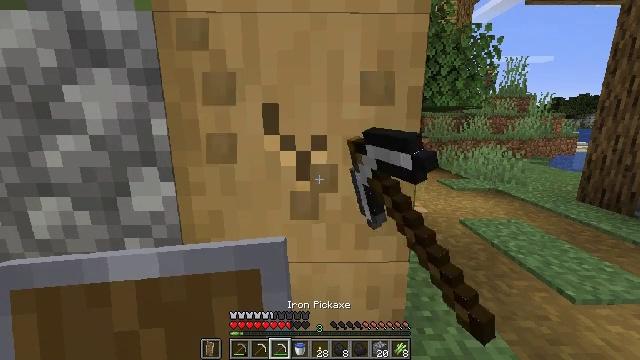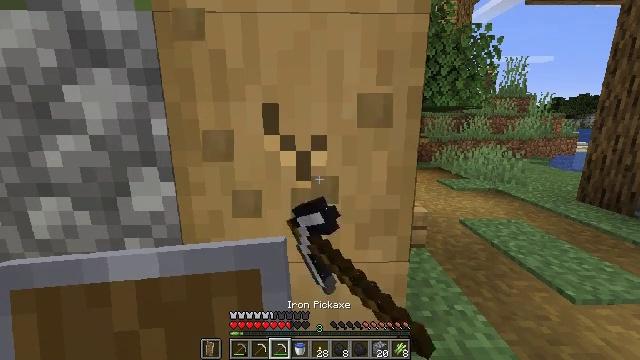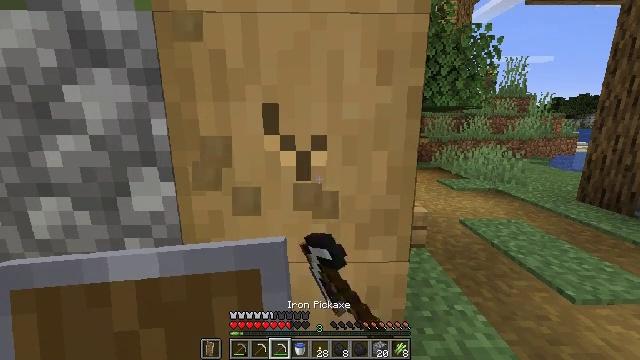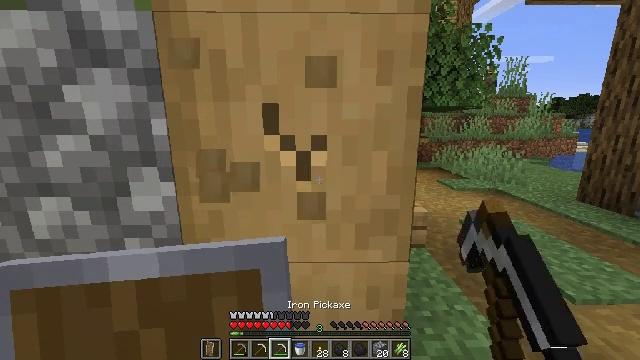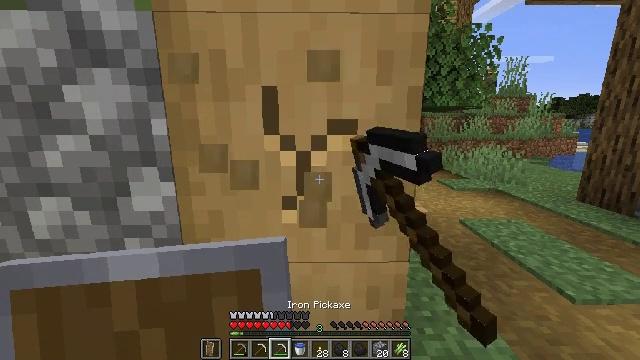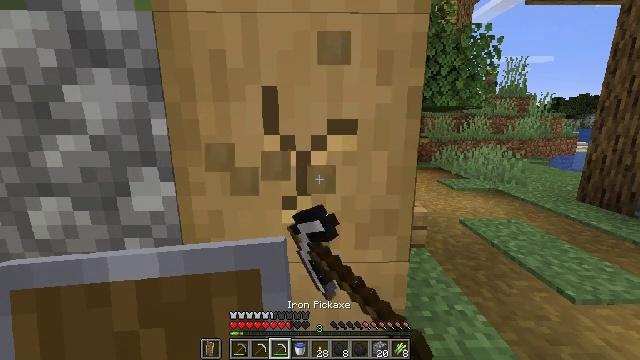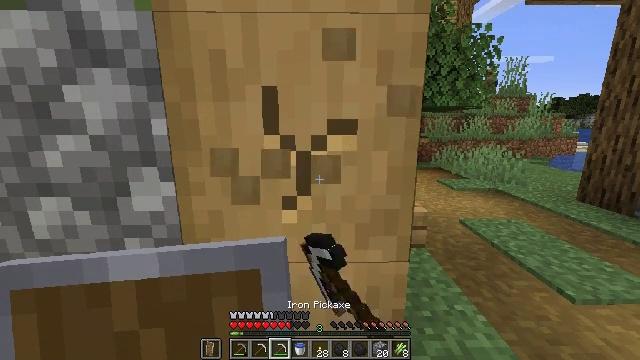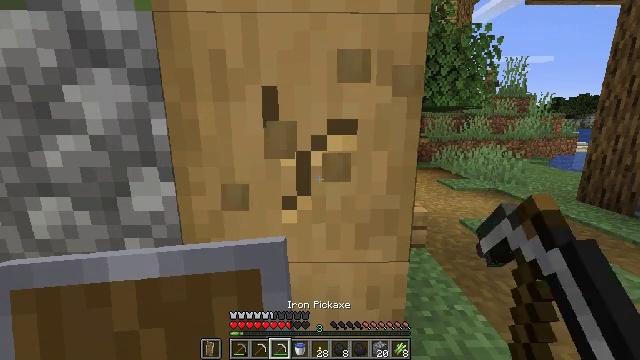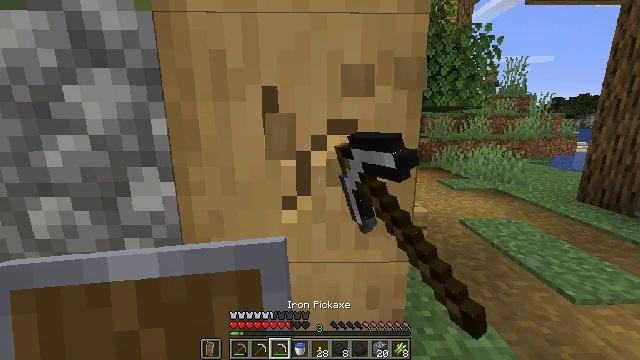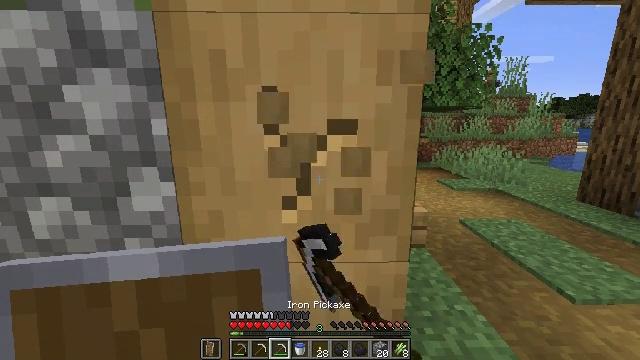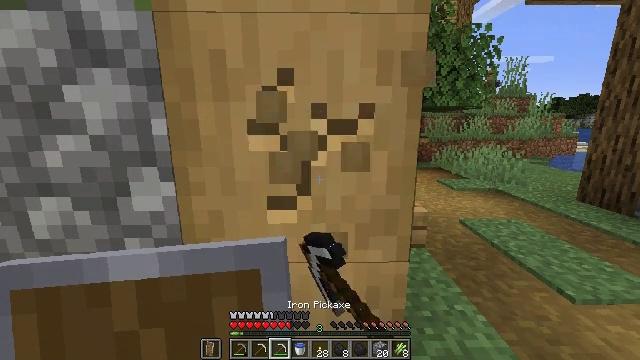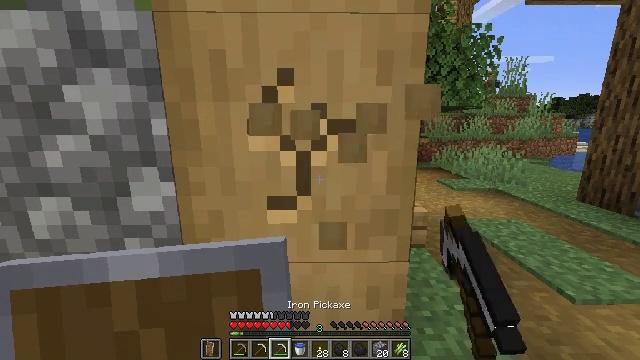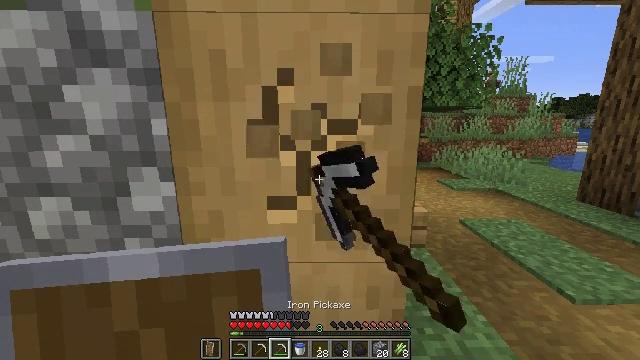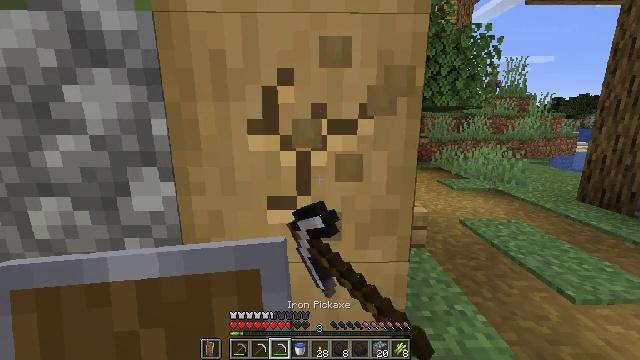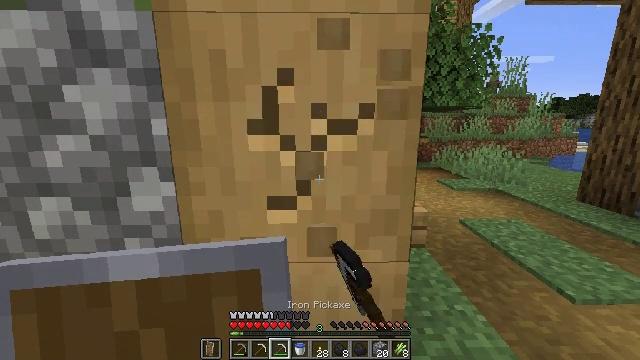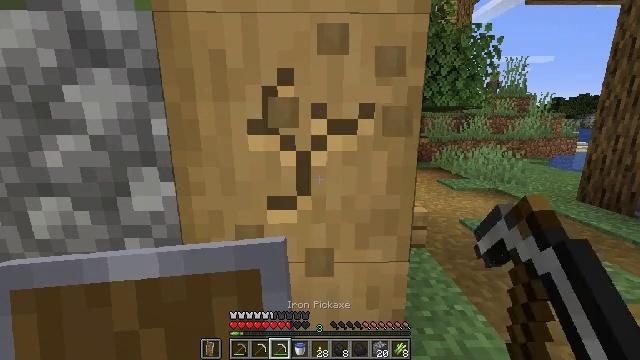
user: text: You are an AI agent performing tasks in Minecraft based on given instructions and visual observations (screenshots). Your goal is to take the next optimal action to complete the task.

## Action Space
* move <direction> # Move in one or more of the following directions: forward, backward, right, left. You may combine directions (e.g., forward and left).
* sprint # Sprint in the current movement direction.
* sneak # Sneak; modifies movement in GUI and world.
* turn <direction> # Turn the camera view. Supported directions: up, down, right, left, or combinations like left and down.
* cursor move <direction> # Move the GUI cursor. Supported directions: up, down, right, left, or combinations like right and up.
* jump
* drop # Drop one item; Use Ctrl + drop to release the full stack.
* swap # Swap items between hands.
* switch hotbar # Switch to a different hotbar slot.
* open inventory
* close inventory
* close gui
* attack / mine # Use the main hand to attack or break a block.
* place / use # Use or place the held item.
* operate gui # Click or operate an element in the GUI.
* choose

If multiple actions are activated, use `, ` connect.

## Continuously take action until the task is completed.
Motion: motion action
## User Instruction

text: Gather stripped oak log from a tree.
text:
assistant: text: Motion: attack / mine
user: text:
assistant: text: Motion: attack / mine
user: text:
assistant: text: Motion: attack / mine
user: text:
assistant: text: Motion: attack / mine
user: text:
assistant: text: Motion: attack / mine
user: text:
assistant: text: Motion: attack / mine
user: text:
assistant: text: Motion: attack / mine
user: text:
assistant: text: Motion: attack / mine
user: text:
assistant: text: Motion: attack / mine
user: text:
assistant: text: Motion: attack / mine
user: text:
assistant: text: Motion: attack / mine
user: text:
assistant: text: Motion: attack / mine
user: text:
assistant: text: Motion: attack / mine
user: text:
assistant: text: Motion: attack / mine
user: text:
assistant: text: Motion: attack / mine
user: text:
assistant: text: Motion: attack / mine
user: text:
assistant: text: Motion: attack / mine
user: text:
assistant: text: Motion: attack / mine
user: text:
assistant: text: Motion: attack / mine
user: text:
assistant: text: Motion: attack / mine
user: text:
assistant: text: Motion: attack / mine
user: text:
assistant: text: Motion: attack / mine
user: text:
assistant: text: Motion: attack / mine
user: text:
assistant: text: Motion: attack / mine
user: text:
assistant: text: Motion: attack / mine
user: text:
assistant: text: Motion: attack / mine
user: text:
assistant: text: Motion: attack / mine
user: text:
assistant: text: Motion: attack / mine
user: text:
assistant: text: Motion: attack / mine
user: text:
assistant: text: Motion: attack / mine